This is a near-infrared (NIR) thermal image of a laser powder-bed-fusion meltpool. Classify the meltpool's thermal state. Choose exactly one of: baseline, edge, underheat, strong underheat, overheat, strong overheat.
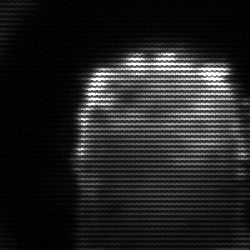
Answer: baseline